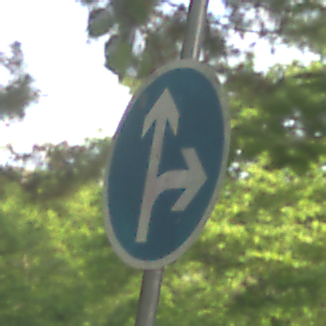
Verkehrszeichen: VorgeschriebeneFahrtrichtungGeradeausOderRechts
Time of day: MorningAfternoon
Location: Outdoor (RoadRail)
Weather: Clear
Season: NotSpecified
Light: Natural